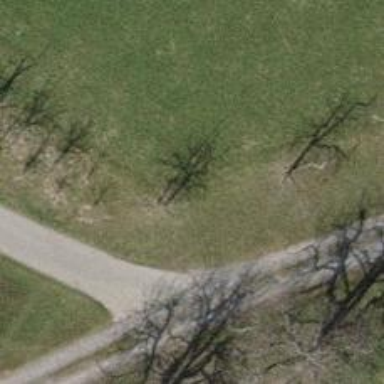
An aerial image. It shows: Row of trees in natural setting.